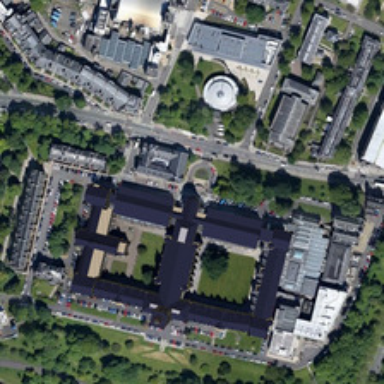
The school here with grey buildings has a high greening rate .